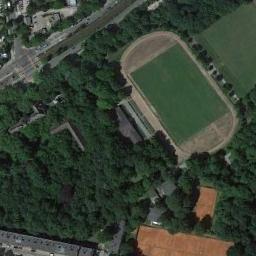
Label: ground_track_field